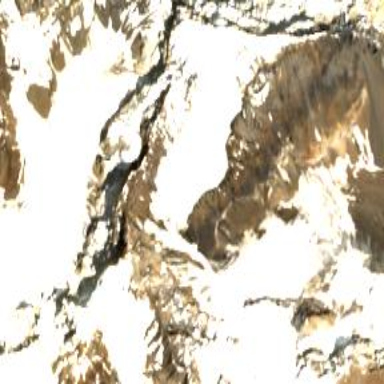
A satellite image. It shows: Stunning view of glacier.